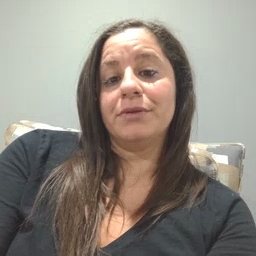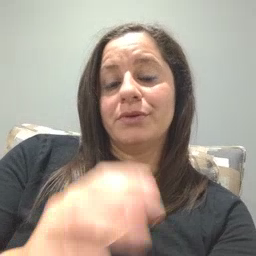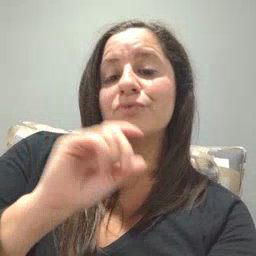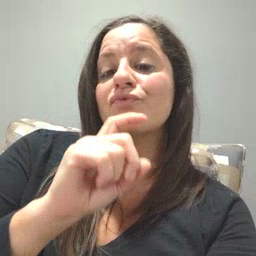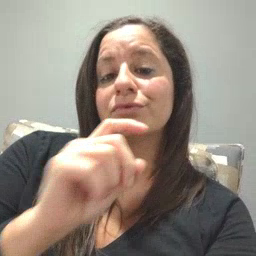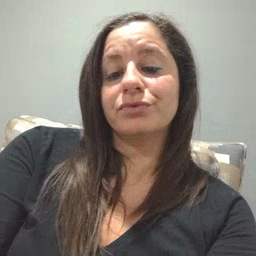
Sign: garbage